Field crop: maize
Growth stage: 2
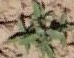
Species: atriplex